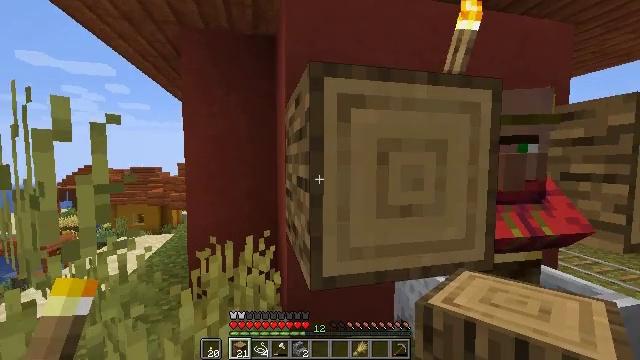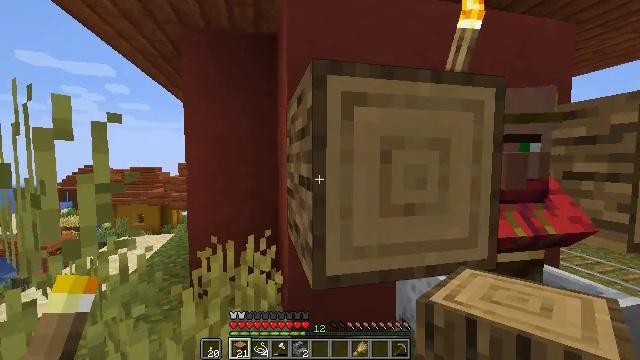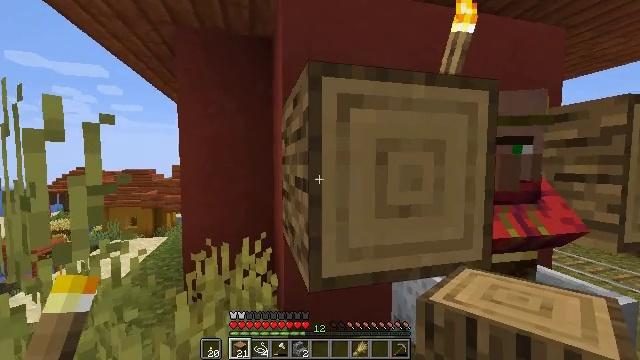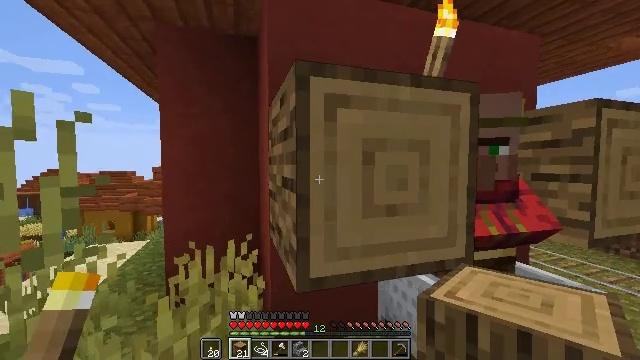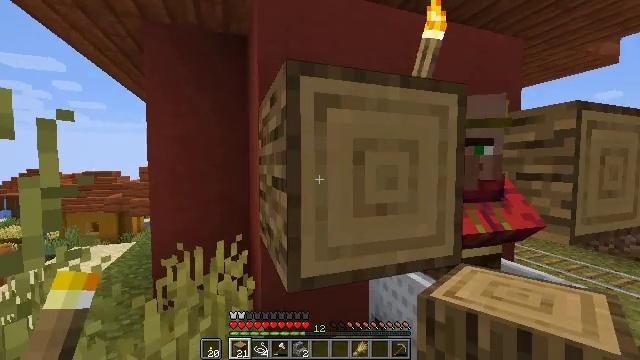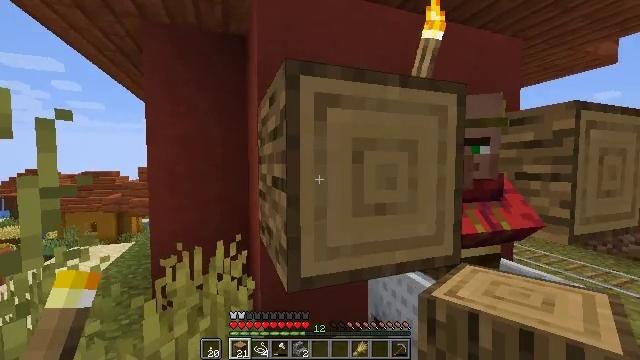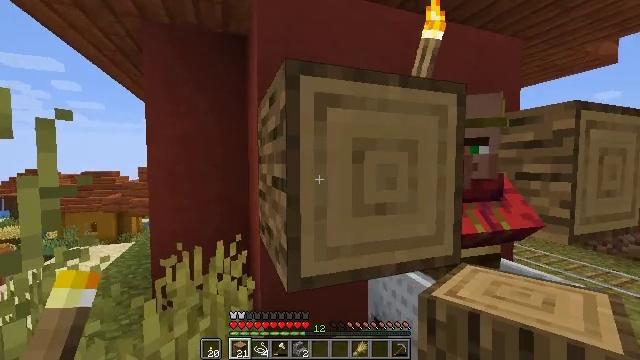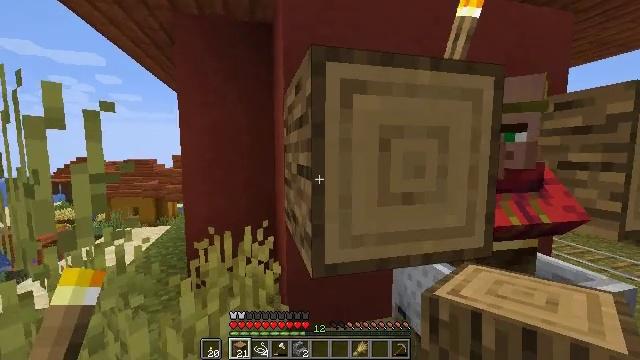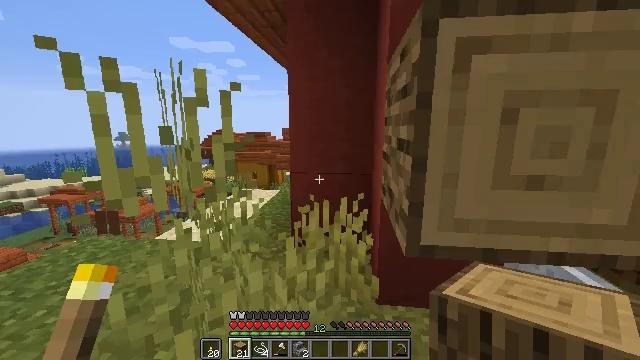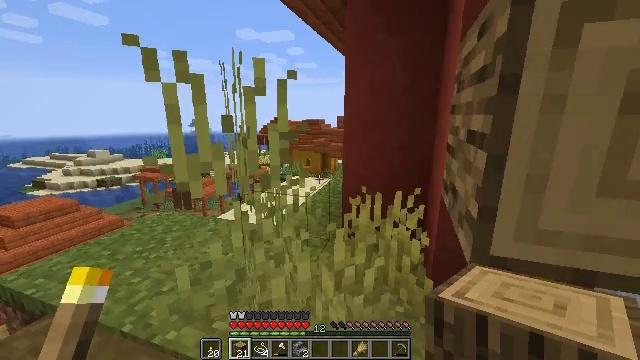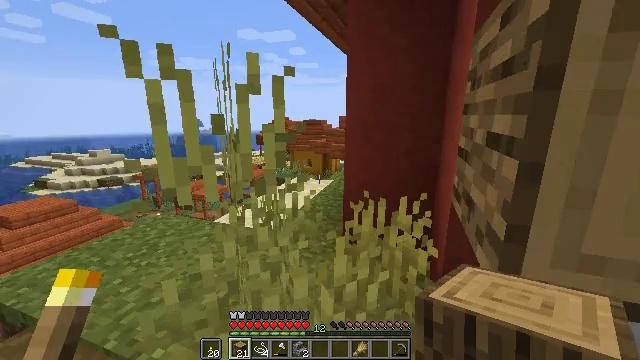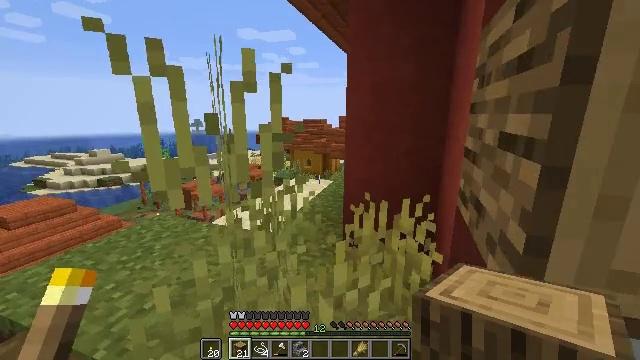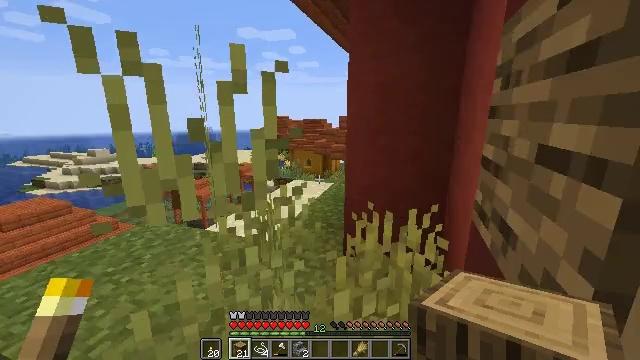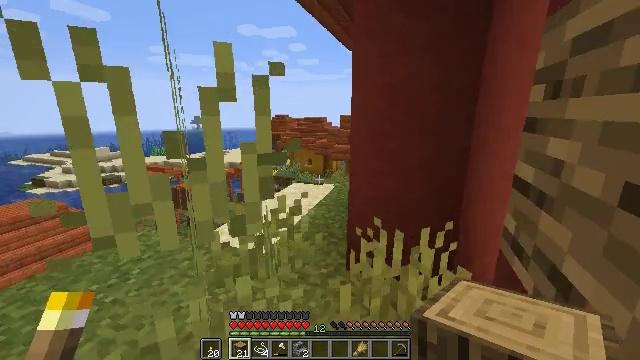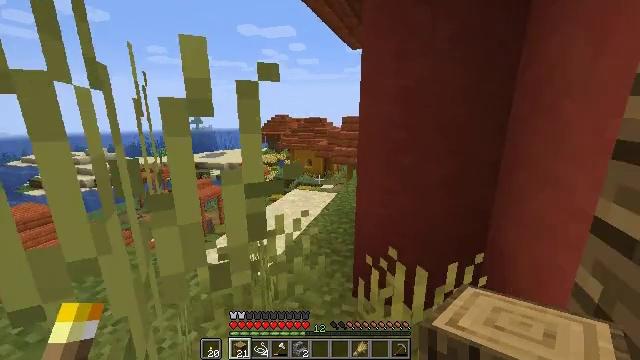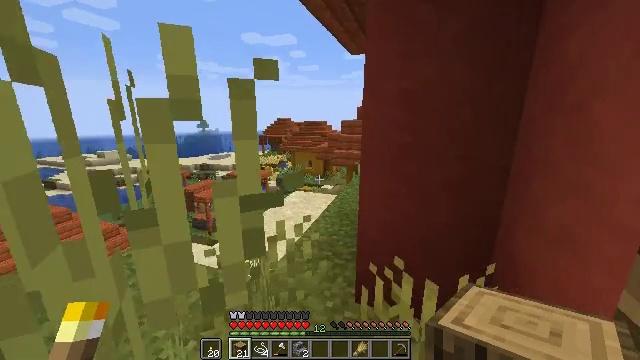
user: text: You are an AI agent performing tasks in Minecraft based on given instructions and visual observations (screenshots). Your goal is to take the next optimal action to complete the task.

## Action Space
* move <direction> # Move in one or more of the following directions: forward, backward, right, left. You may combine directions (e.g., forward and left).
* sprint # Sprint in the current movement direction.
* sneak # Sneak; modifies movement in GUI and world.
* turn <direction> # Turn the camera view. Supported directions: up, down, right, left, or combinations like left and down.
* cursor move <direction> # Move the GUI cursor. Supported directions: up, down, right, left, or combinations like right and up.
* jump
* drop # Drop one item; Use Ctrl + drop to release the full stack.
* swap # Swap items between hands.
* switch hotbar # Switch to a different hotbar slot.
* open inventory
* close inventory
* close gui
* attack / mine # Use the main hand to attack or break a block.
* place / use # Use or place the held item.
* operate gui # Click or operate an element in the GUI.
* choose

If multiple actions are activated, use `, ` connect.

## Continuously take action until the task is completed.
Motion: motion action
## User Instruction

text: Get red terracotta by mining.
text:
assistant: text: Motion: no_op
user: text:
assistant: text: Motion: turn right
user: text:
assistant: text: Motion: turn right
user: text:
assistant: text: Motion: turn right
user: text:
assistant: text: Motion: no_op
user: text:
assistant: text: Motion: no_op
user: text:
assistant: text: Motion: turn left and down
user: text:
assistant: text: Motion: turn left and down
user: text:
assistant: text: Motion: move forward, turn left and down
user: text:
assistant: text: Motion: move forward
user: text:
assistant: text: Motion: move forward
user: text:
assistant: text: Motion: move forward
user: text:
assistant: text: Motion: move forward
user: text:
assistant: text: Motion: move forward, sprint
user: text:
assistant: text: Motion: move forward, sprint
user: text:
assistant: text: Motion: move forward, sprint
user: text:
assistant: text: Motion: move forward, sprint
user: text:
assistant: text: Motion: move forward, turn left
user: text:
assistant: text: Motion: move forward, sprint
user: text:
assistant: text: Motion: move forward, sprint
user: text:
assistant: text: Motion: move forward, sprint
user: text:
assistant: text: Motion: move forward, sprint, turn right and down
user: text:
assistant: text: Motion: move forward, turn right and down
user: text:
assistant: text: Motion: move forward, turn right and down
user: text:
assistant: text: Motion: move forward, turn right and down
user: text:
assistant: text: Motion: move forward, turn right
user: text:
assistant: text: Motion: turn right
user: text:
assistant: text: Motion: turn right
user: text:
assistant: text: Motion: turn right
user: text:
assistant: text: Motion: turn right